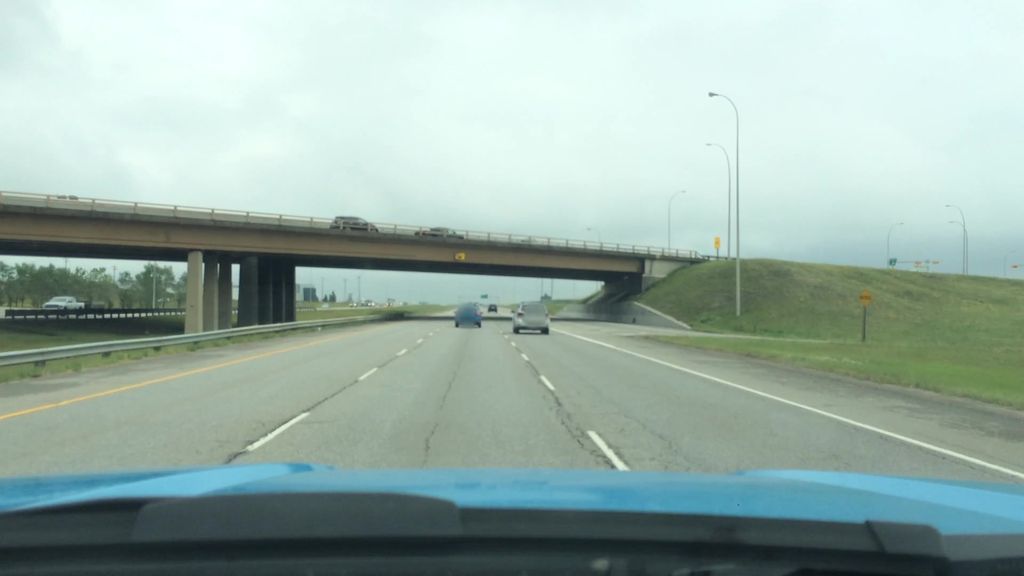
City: calgary